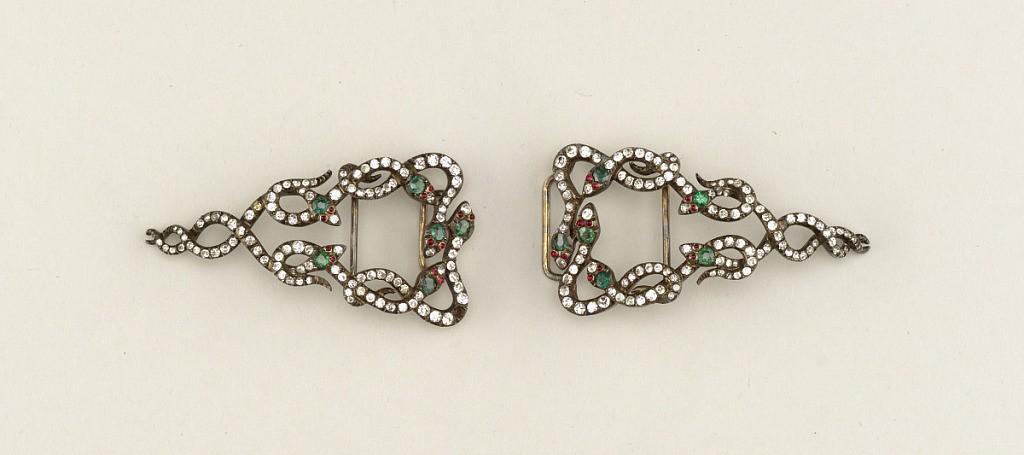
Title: Snake-form belt buckle
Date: ca. 1890
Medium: Silver gilt, glass
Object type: Buckle
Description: Buckle in two parts: each part is triangular in shape and is composed of entwined snakees (six snakes in each part); bodies studded wtih diamons paste, heads, with emerald and ruby paste.  Buckle is mounted on a pad of white satin, one stone missing.